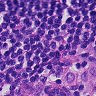
Metastatic tissue present: no